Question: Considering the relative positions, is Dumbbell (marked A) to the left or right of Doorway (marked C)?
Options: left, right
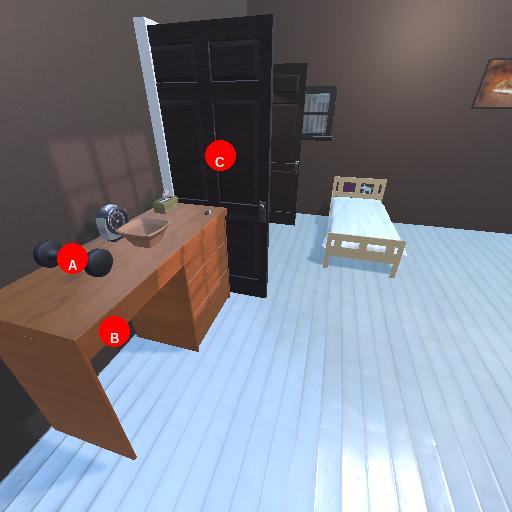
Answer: left